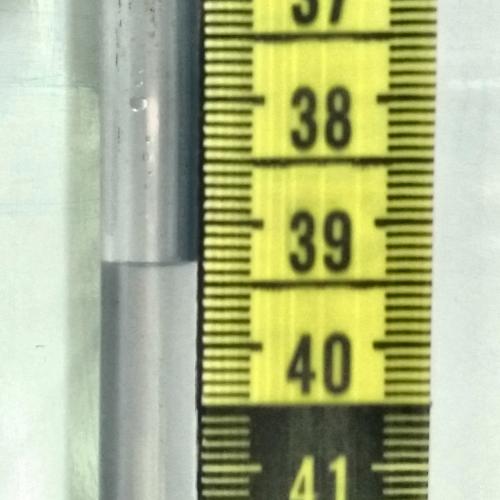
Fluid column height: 39.3 cm